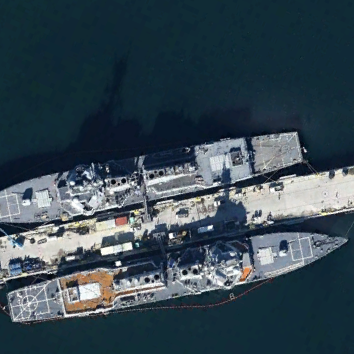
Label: destroyer